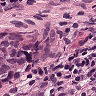
Metastatic tissue present: yes